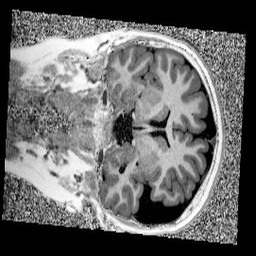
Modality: UNIT1
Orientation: coronal
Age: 12
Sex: male
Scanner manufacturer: siemens
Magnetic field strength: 3 T
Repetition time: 4 s
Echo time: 0.00299 s